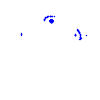
Particle: pion